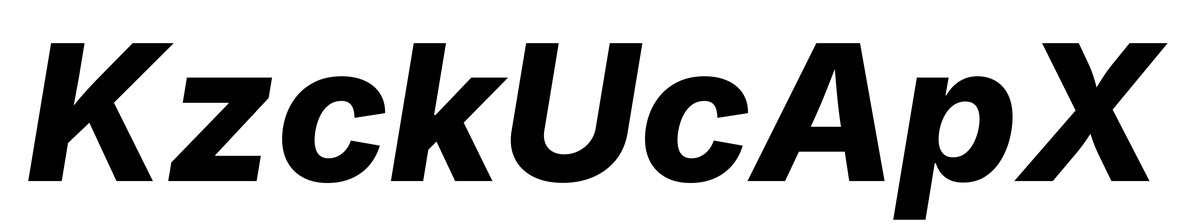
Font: Inter-Italic_ExtraBold_Italic